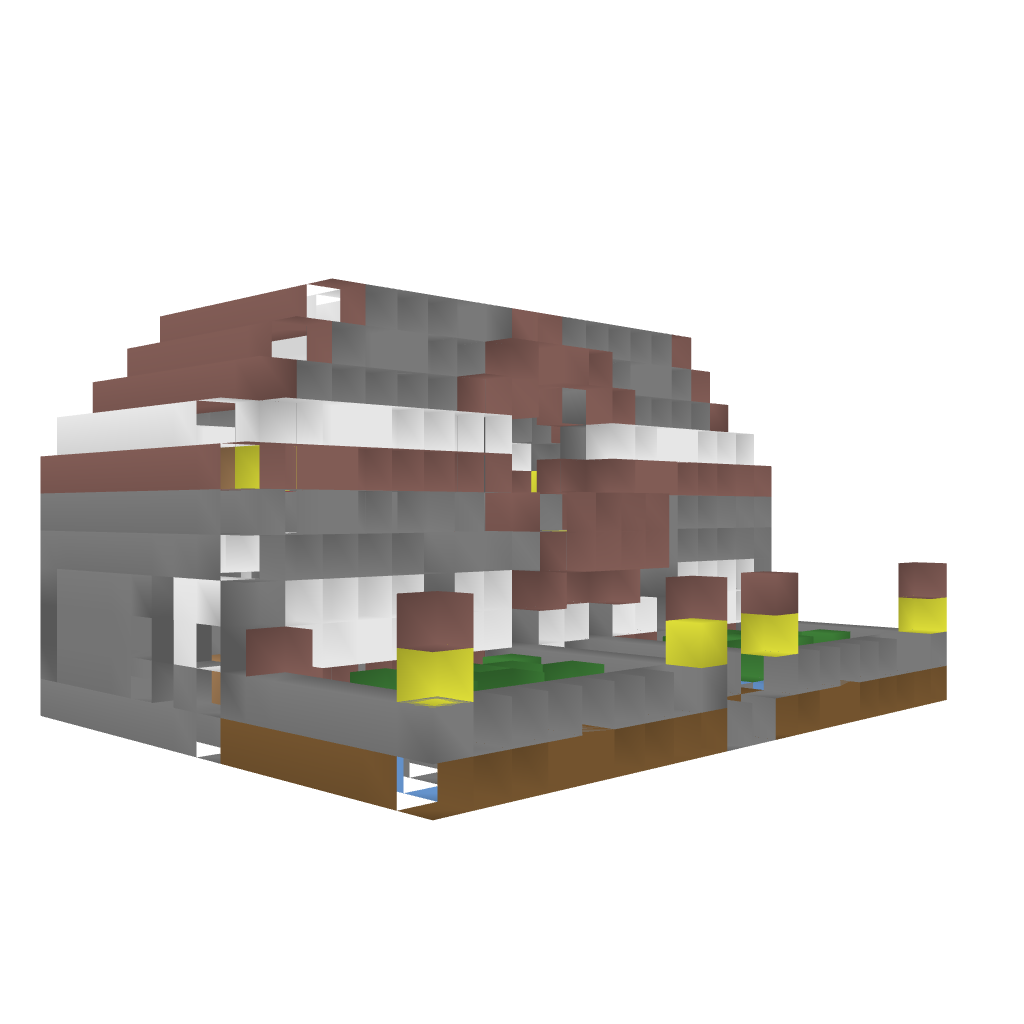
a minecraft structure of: Small house bad low quality